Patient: sex M, age 71
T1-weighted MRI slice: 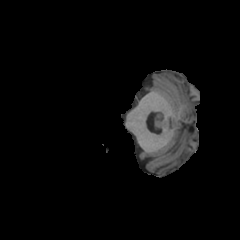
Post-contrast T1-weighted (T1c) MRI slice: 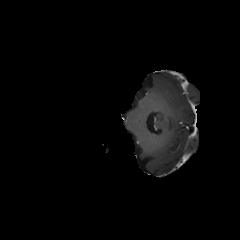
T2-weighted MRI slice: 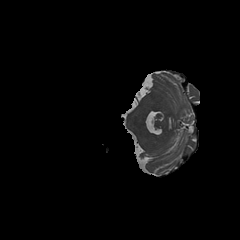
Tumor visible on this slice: no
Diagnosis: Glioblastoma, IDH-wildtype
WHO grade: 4